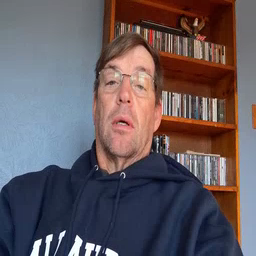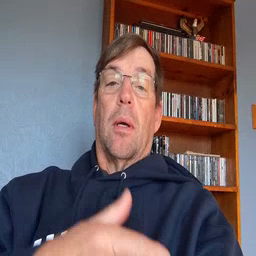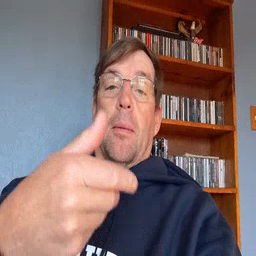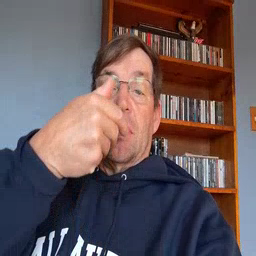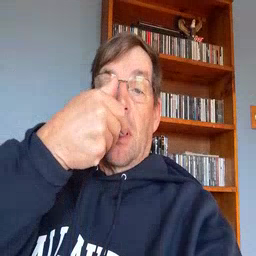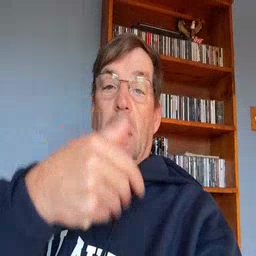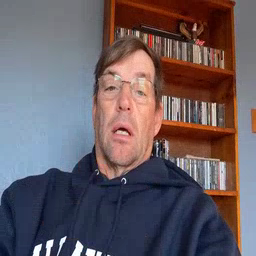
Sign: pizza